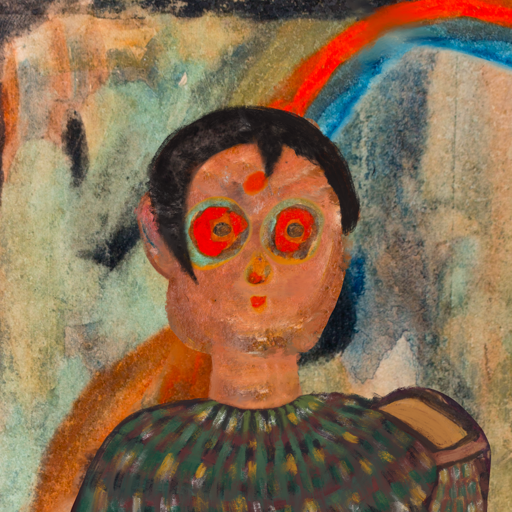
Background: Childish, Head And Neck Front: Boggyland, Face Front: Sisters, Bust: After_Raid, Hair Front: Roy_Bahadur, Head Accessory: Blank, Second Necklace: Blank, Necklace: Blank, Baby: Blank